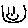
Label: smiley face